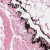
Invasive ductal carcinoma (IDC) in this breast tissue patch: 0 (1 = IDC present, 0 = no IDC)